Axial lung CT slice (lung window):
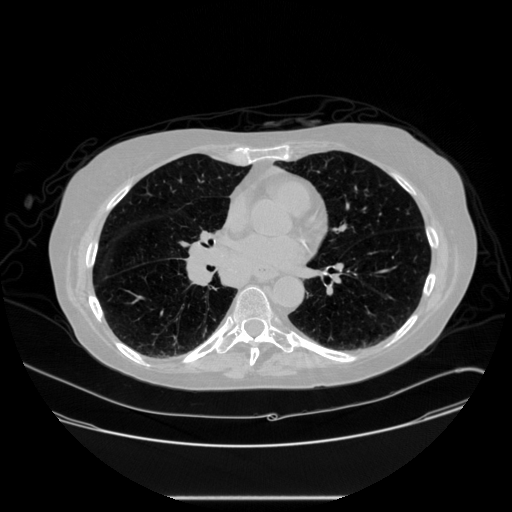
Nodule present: no